Brain MRI, t1w sequence, axial 2D slice.
Patient: age 38, sex F, weight 78 kg, height 1.78 m
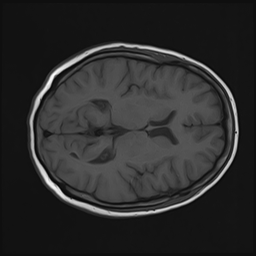